Aerial crown-view tile of a tropical tree (Barro Colorado Island, Panama), acquired 20240813:
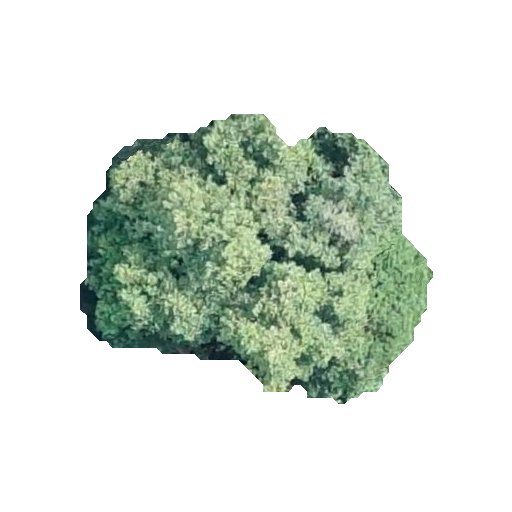
Species: Hieronyma alchorneoides
GBIF accepted scientific name: Hieronyma alchorneoides
Crown area: 111.025 m²